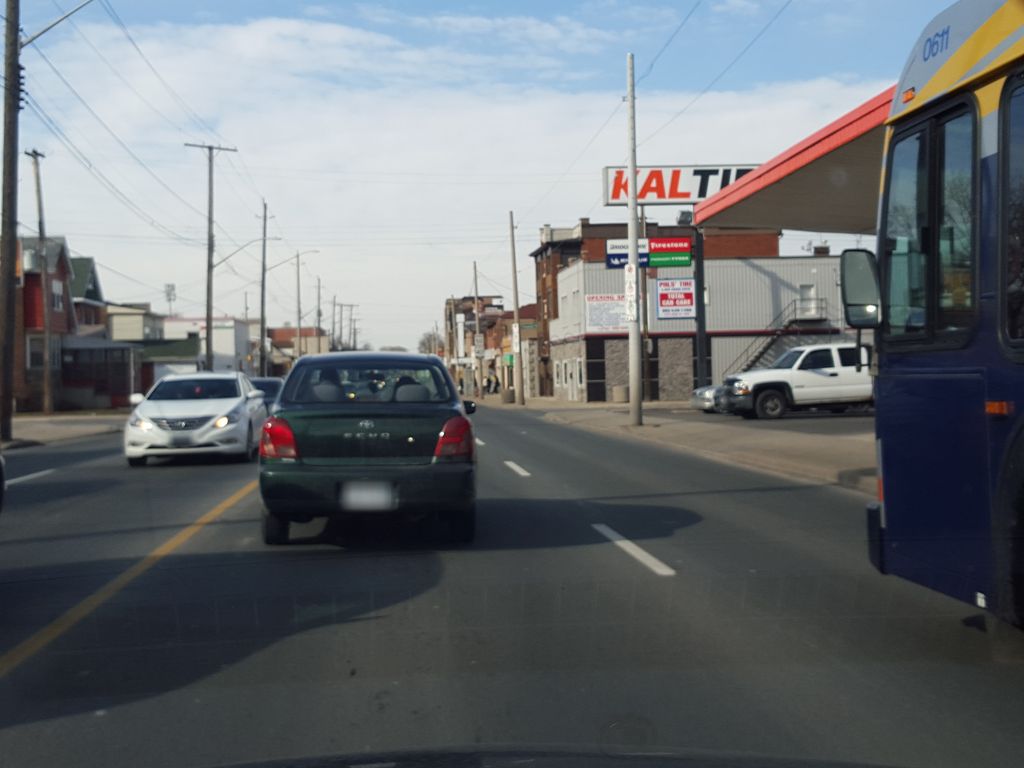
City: hamilton